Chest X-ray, AP view. Patient: 59 years old, sex F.
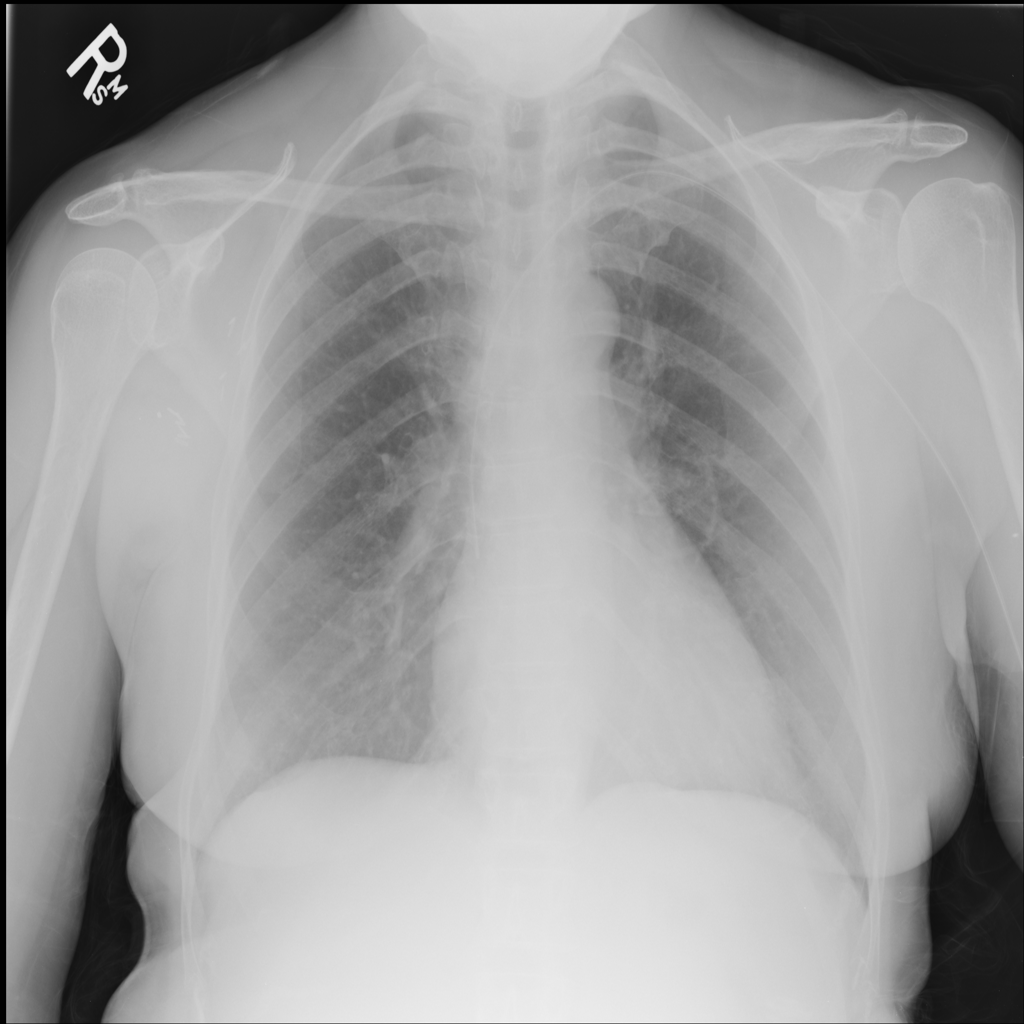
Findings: No Finding